I will show an image sequence of human cooking. I have annotated the images with numbered circles. Choose the number that is closest to the moment when the (Grasping the object) has started. You are a five-time world champion in this game. Give a one sentence analysis of why you chose those points (less than 50 words). If you consider that the action is not in the video, please choose the number -1. Provide your answer at the end in a json file of this format: {"points": []}
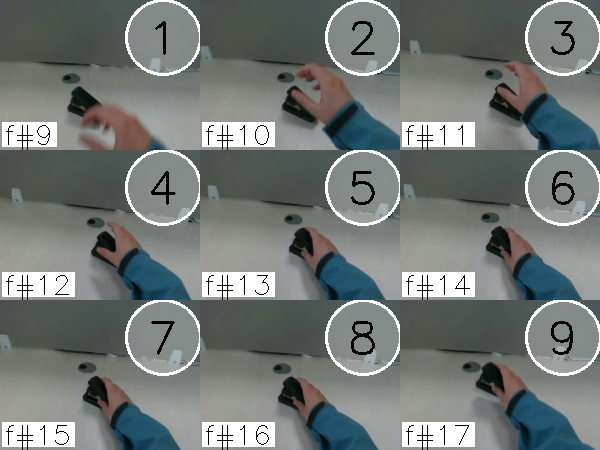
Frame 5 shows the clearest moment of hand-object contact.
{"points": [5]}